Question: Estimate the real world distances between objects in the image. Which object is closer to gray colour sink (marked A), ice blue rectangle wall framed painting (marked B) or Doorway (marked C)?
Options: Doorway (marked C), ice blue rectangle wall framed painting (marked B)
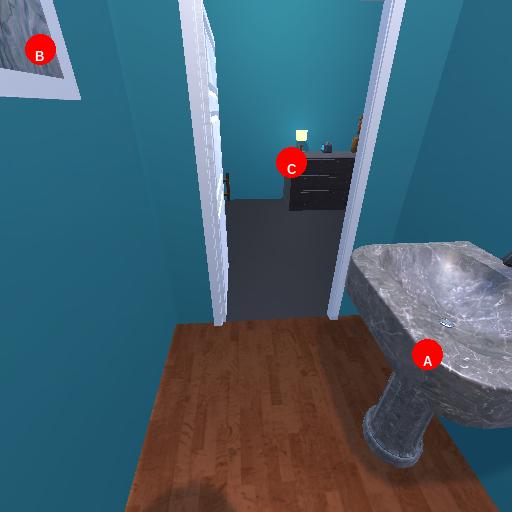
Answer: Doorway (marked C)